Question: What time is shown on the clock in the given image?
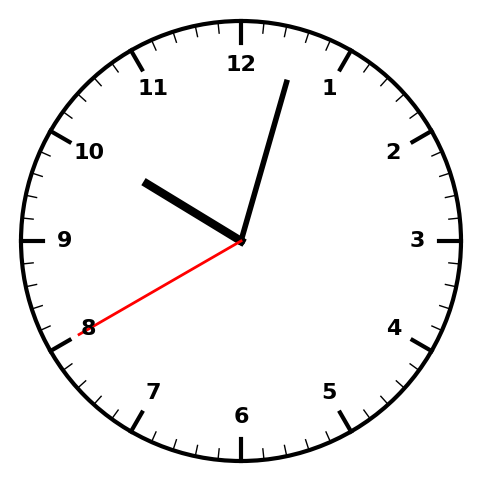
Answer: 10:02:40